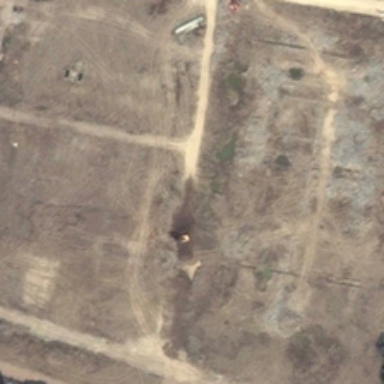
This is a bareland with some trees .